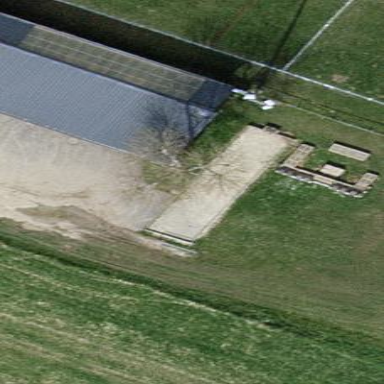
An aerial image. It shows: Gravel pitch for playing boules.